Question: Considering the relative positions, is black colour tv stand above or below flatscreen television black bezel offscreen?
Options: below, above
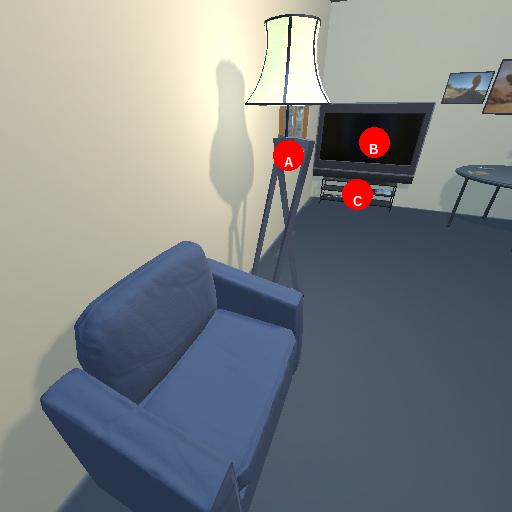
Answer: below